Interaction volume radius: 10 \u00c5
Interaction volume height: 30 \u00c5
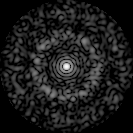
Disorder parameter: 0.8341